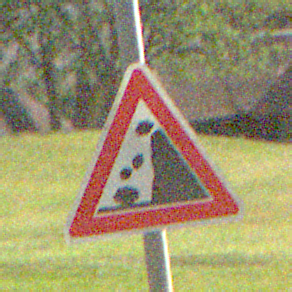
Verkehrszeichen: SteinschlagRechts
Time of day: Night
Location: Outdoor (Nature)
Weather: Clear
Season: NotSpecified
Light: Natural